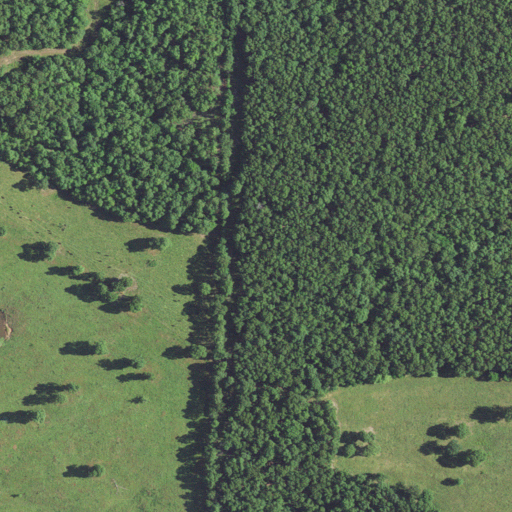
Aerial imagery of ridge(s) in Missouri named Turkeypen Ridge containing deciduous forest, pasture, and shrub